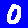
Digit: 0